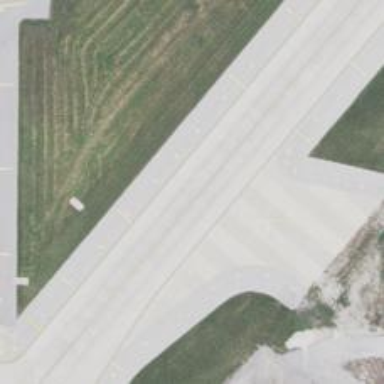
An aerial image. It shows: View of taxiway at the airport.